Field crop: maize
Growth stage: 1
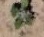
Species: chenopodium